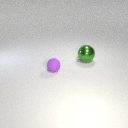
small purple rubber sphere in front of large green metal sphere